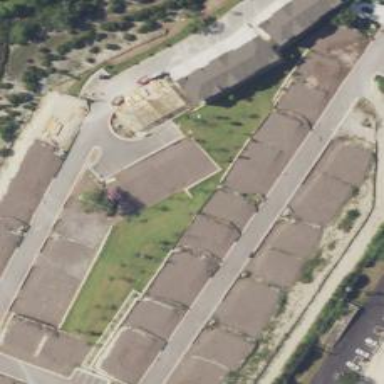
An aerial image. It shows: Condominium in residential area.